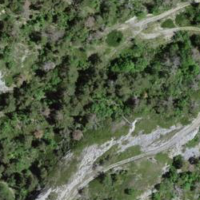
EUNIS habitat code: 45
Species observed at this site:
Curruca iberiae
Lactuca perennis